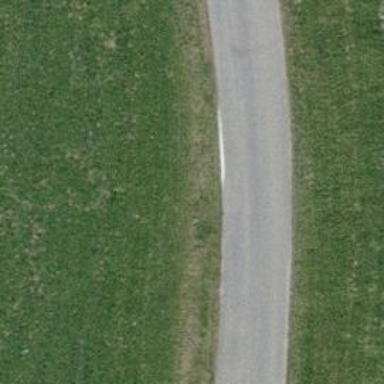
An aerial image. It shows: Unclassified road.